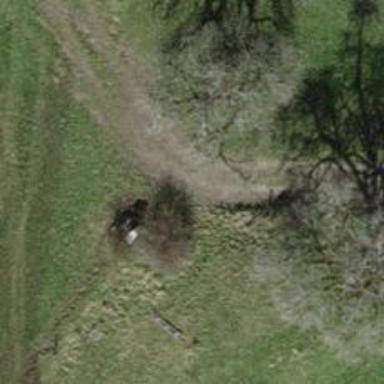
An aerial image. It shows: Grassy path.